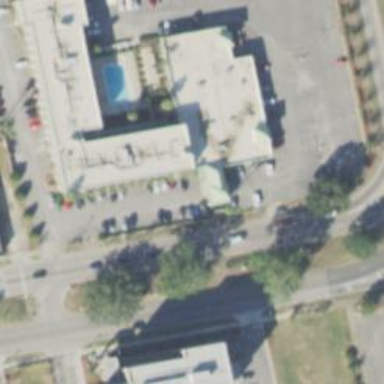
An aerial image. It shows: Parking space.